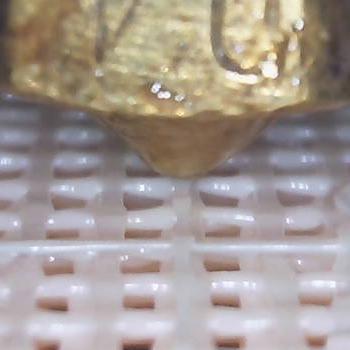
Flow rate: 47%